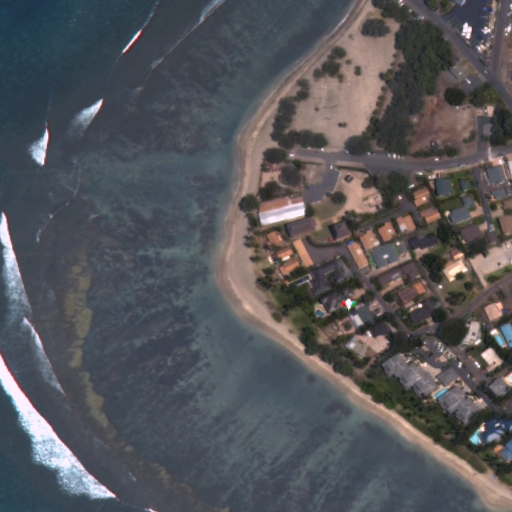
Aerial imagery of cape in Hawaii named Puʻunoa Point containing only unknown